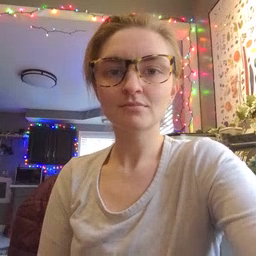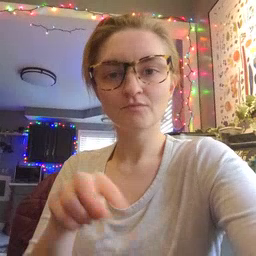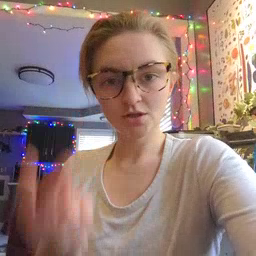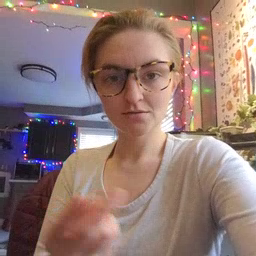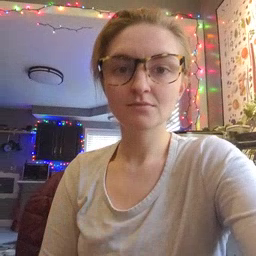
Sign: fall